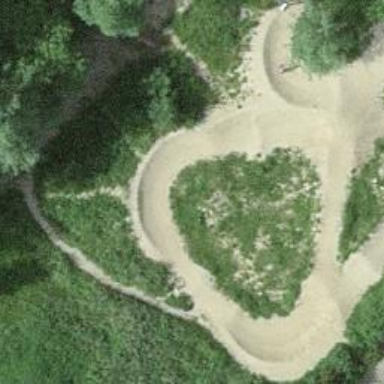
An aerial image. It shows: Pump track for cycling enthusiasts.